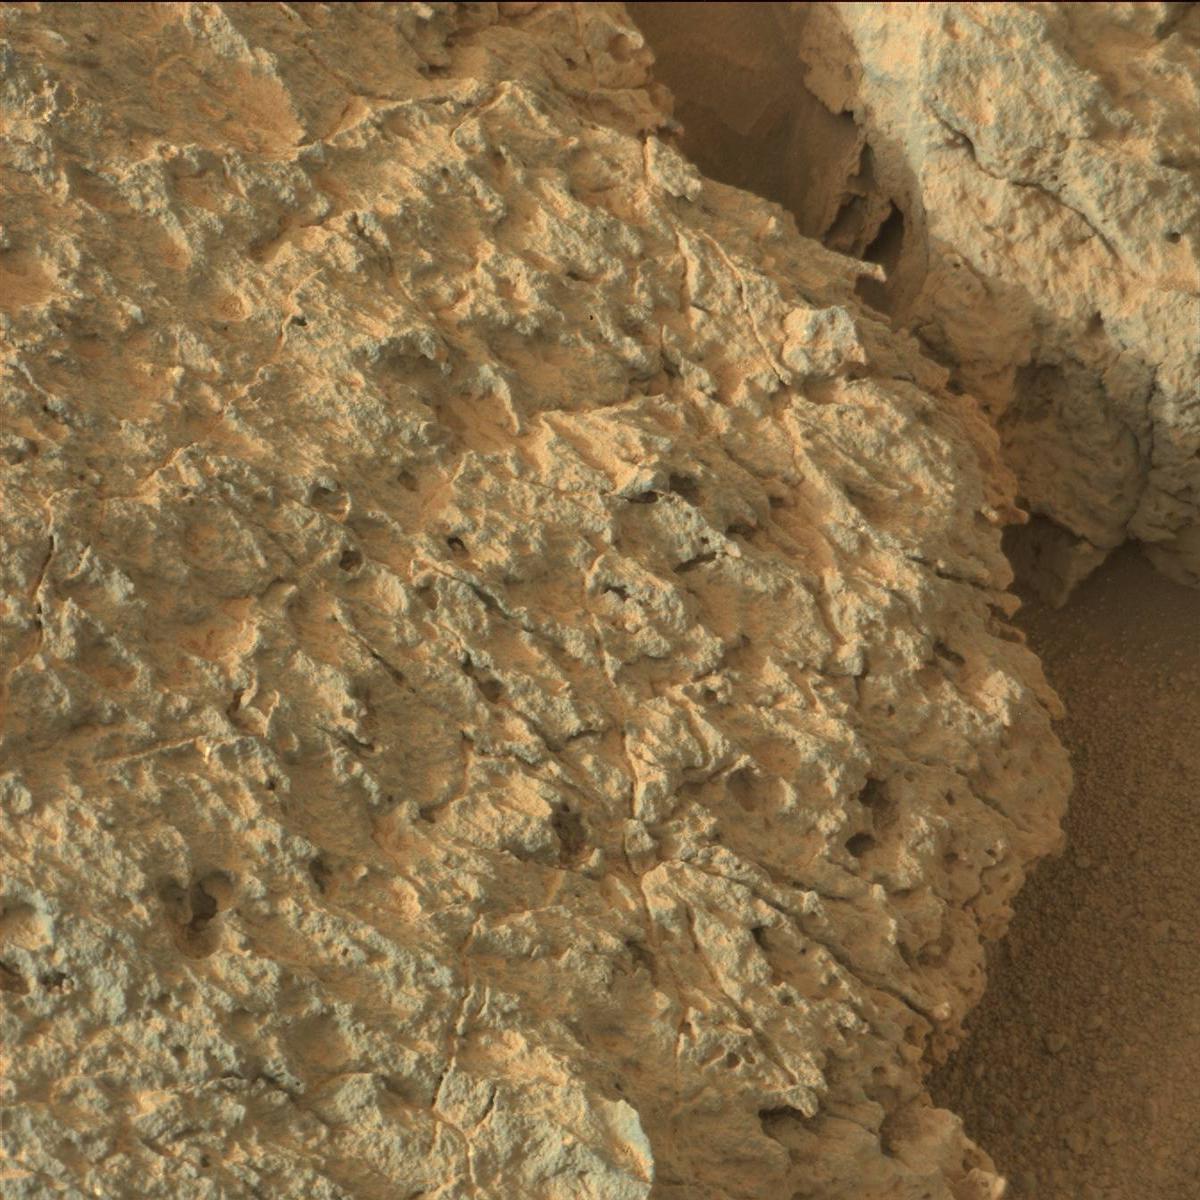
Terrain classes present: Bedrock, Sand / Soil